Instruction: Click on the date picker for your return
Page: home
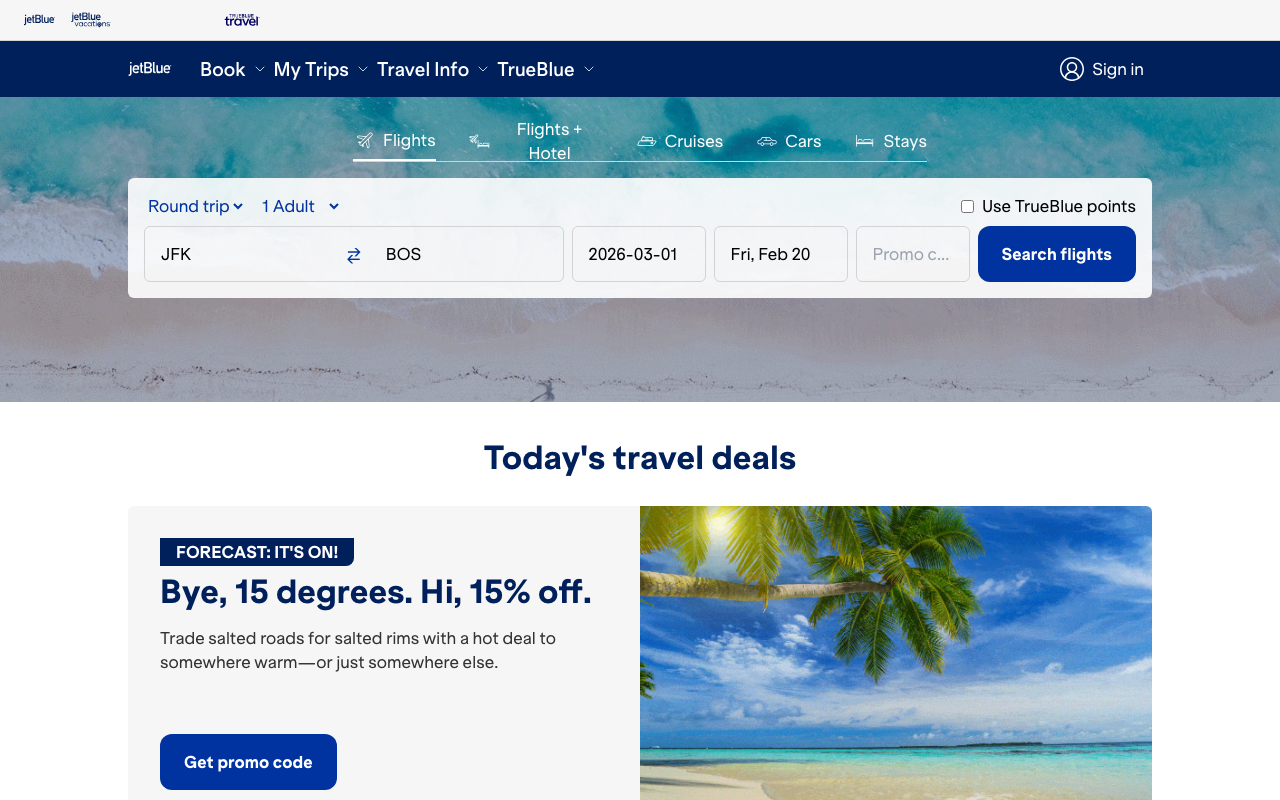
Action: click